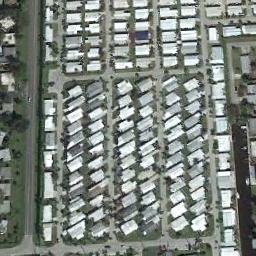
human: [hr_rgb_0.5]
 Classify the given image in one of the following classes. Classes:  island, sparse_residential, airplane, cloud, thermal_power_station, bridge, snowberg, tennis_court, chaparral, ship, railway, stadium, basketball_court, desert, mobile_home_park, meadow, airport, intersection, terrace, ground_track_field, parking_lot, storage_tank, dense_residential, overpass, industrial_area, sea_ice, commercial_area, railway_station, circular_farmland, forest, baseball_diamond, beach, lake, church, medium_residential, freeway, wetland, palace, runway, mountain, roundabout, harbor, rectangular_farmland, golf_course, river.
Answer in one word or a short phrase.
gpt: mobile_home_park